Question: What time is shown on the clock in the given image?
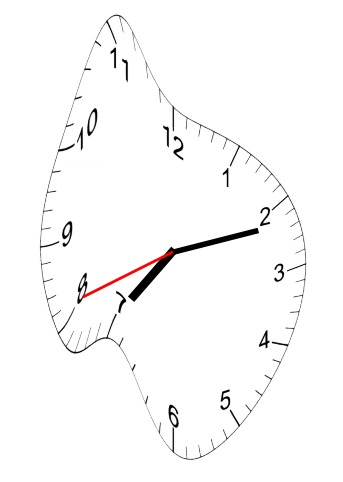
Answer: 07:11:41